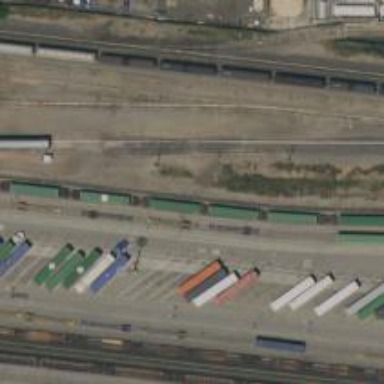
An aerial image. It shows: Railway yard used for servicing trains.